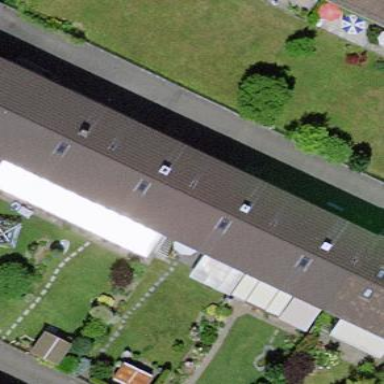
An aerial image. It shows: Residential building with gabled roof covered in roof tiles.